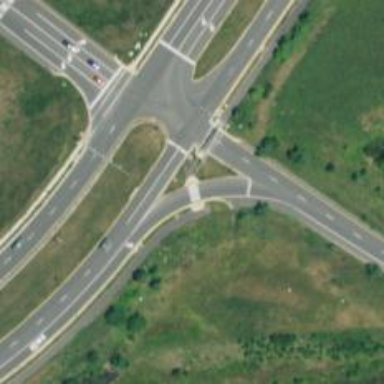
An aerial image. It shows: Uncontrolled zebra crossing on the road.